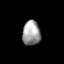
Tissue: lung
Cell type: Epithelial cells
Senescence score: 0.2193
Nuclear area (px): 435
Mean DAPI intensity: 157.363